Interaction volume radius: 10 \u00c5
Interaction volume height: 25 \u00c5
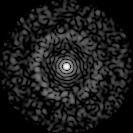
Disorder parameter: 0.8397